Field crop: tomato
Growth stage: 1
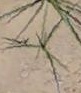
Species: cyperus